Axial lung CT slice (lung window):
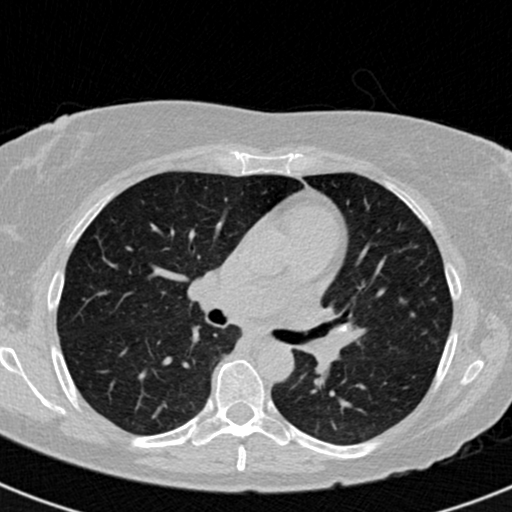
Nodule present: no